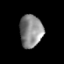
Tissue: prostate
Cell type: Myeloid cells
Senescence score: 0.3498
Nuclear area (px): 728
Mean DAPI intensity: 138.213